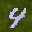
Label: 4